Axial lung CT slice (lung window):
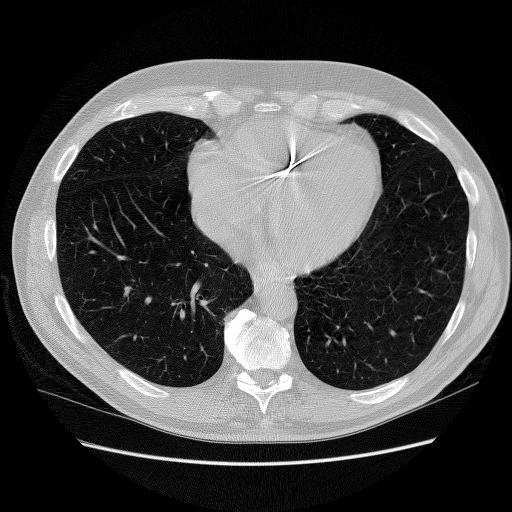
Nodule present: no